Interaction volume radius: 10 \u00c5
Interaction volume height: 30 \u00c5
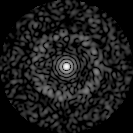
Disorder parameter: 0.8482